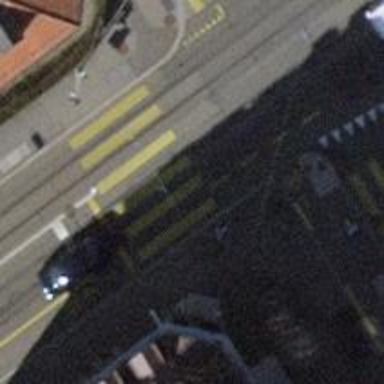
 there are traffic signals and zebra crossing."